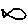
Label: fish